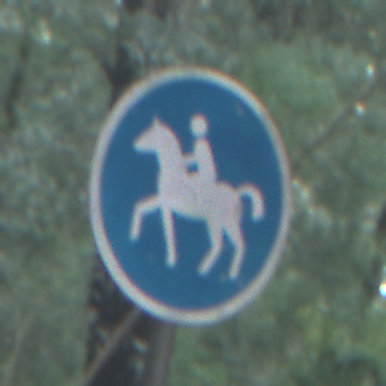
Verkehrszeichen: Reitweg
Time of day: SunriseSunset
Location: Outdoor (Nature)
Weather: NotSpecified
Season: Autumn
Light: Natural